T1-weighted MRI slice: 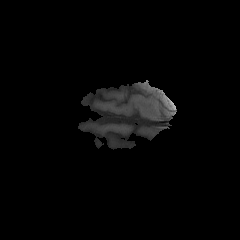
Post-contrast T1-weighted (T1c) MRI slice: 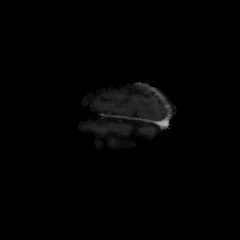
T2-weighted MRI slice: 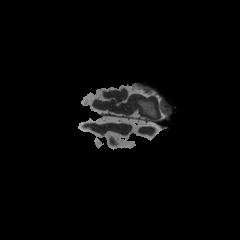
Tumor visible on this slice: yes